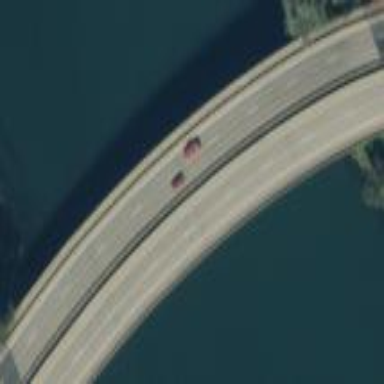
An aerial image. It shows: Man-made bridge.